Question: I am trying to plot the model predictions from a binary choice glm against the empirical probability using data from the titanic. To show differences across class and sex I am using faceting, but I have two things things I can't quite figure out. The first is that I'd like to restrict the loess curve to be between 0 and 1, but if I add the option 'ylim(c(0,1))' to the end of the plot, the ribbon around the loess curve gets cut off if one side of it is outside the bound. The second thing I'd like to do is draw a line from the minimum x-value (predicted probability from the glm) for each facet, to the maximum x-value (within the same facet) and y = 1 so as to show glm predicted probability.

'''
#info on this data http://biostat.mc.vanderbilt.edu/wiki/pub/Main/DataSets/titanic3info.txt
load(url('http://biostat.mc.vanderbilt.edu/wiki/pub/Main/DataSets/titanic3.sav'))
titanic <- titanic3[ ,-c(3,8:14)]; rm(titanic3)
titanic <- na.omit(titanic) #probably missing completely at random
titanic$age <- as.numeric(titanic$age)
titanic$sibsp <- as.integer(titanic$sibsp)
titanic$survived <- as.integer(titanic$survived)
training.df <- titanic[sample(nrow(titanic), nrow(titanic) / 2), ]
validation.df <- titanic[!(row.names(titanic) %in% row.names(training.df)), ]
glm.fit <- glm(survived ~ sex + sibsp + age + I(age^2) + factor(pclass) + sibsp:sex,
family = binomial(link = "probit"), data = training.df)
glm.predict <- predict(glm.fit, newdata = validation.df, se.fit = TRUE, type = "response")
plot.data <- data.frame(mean = glm.predict$fit, response = validation.df$survived,
class = validation.df$pclass, sex = validation.df$sex)
require(ggplot2)
ggplot(data = plot.data, aes(x = as.numeric(mean), y = as.integer(response))) + geom_point() +
stat_smooth(method = "loess", formula = y ~ x) +
facet_wrap( ~ class + sex, scale = "free") + ylim(c(0,1)) +
xlab("Predicted Probability of Survival") + ylab("Empirical Survival Rate")
'''
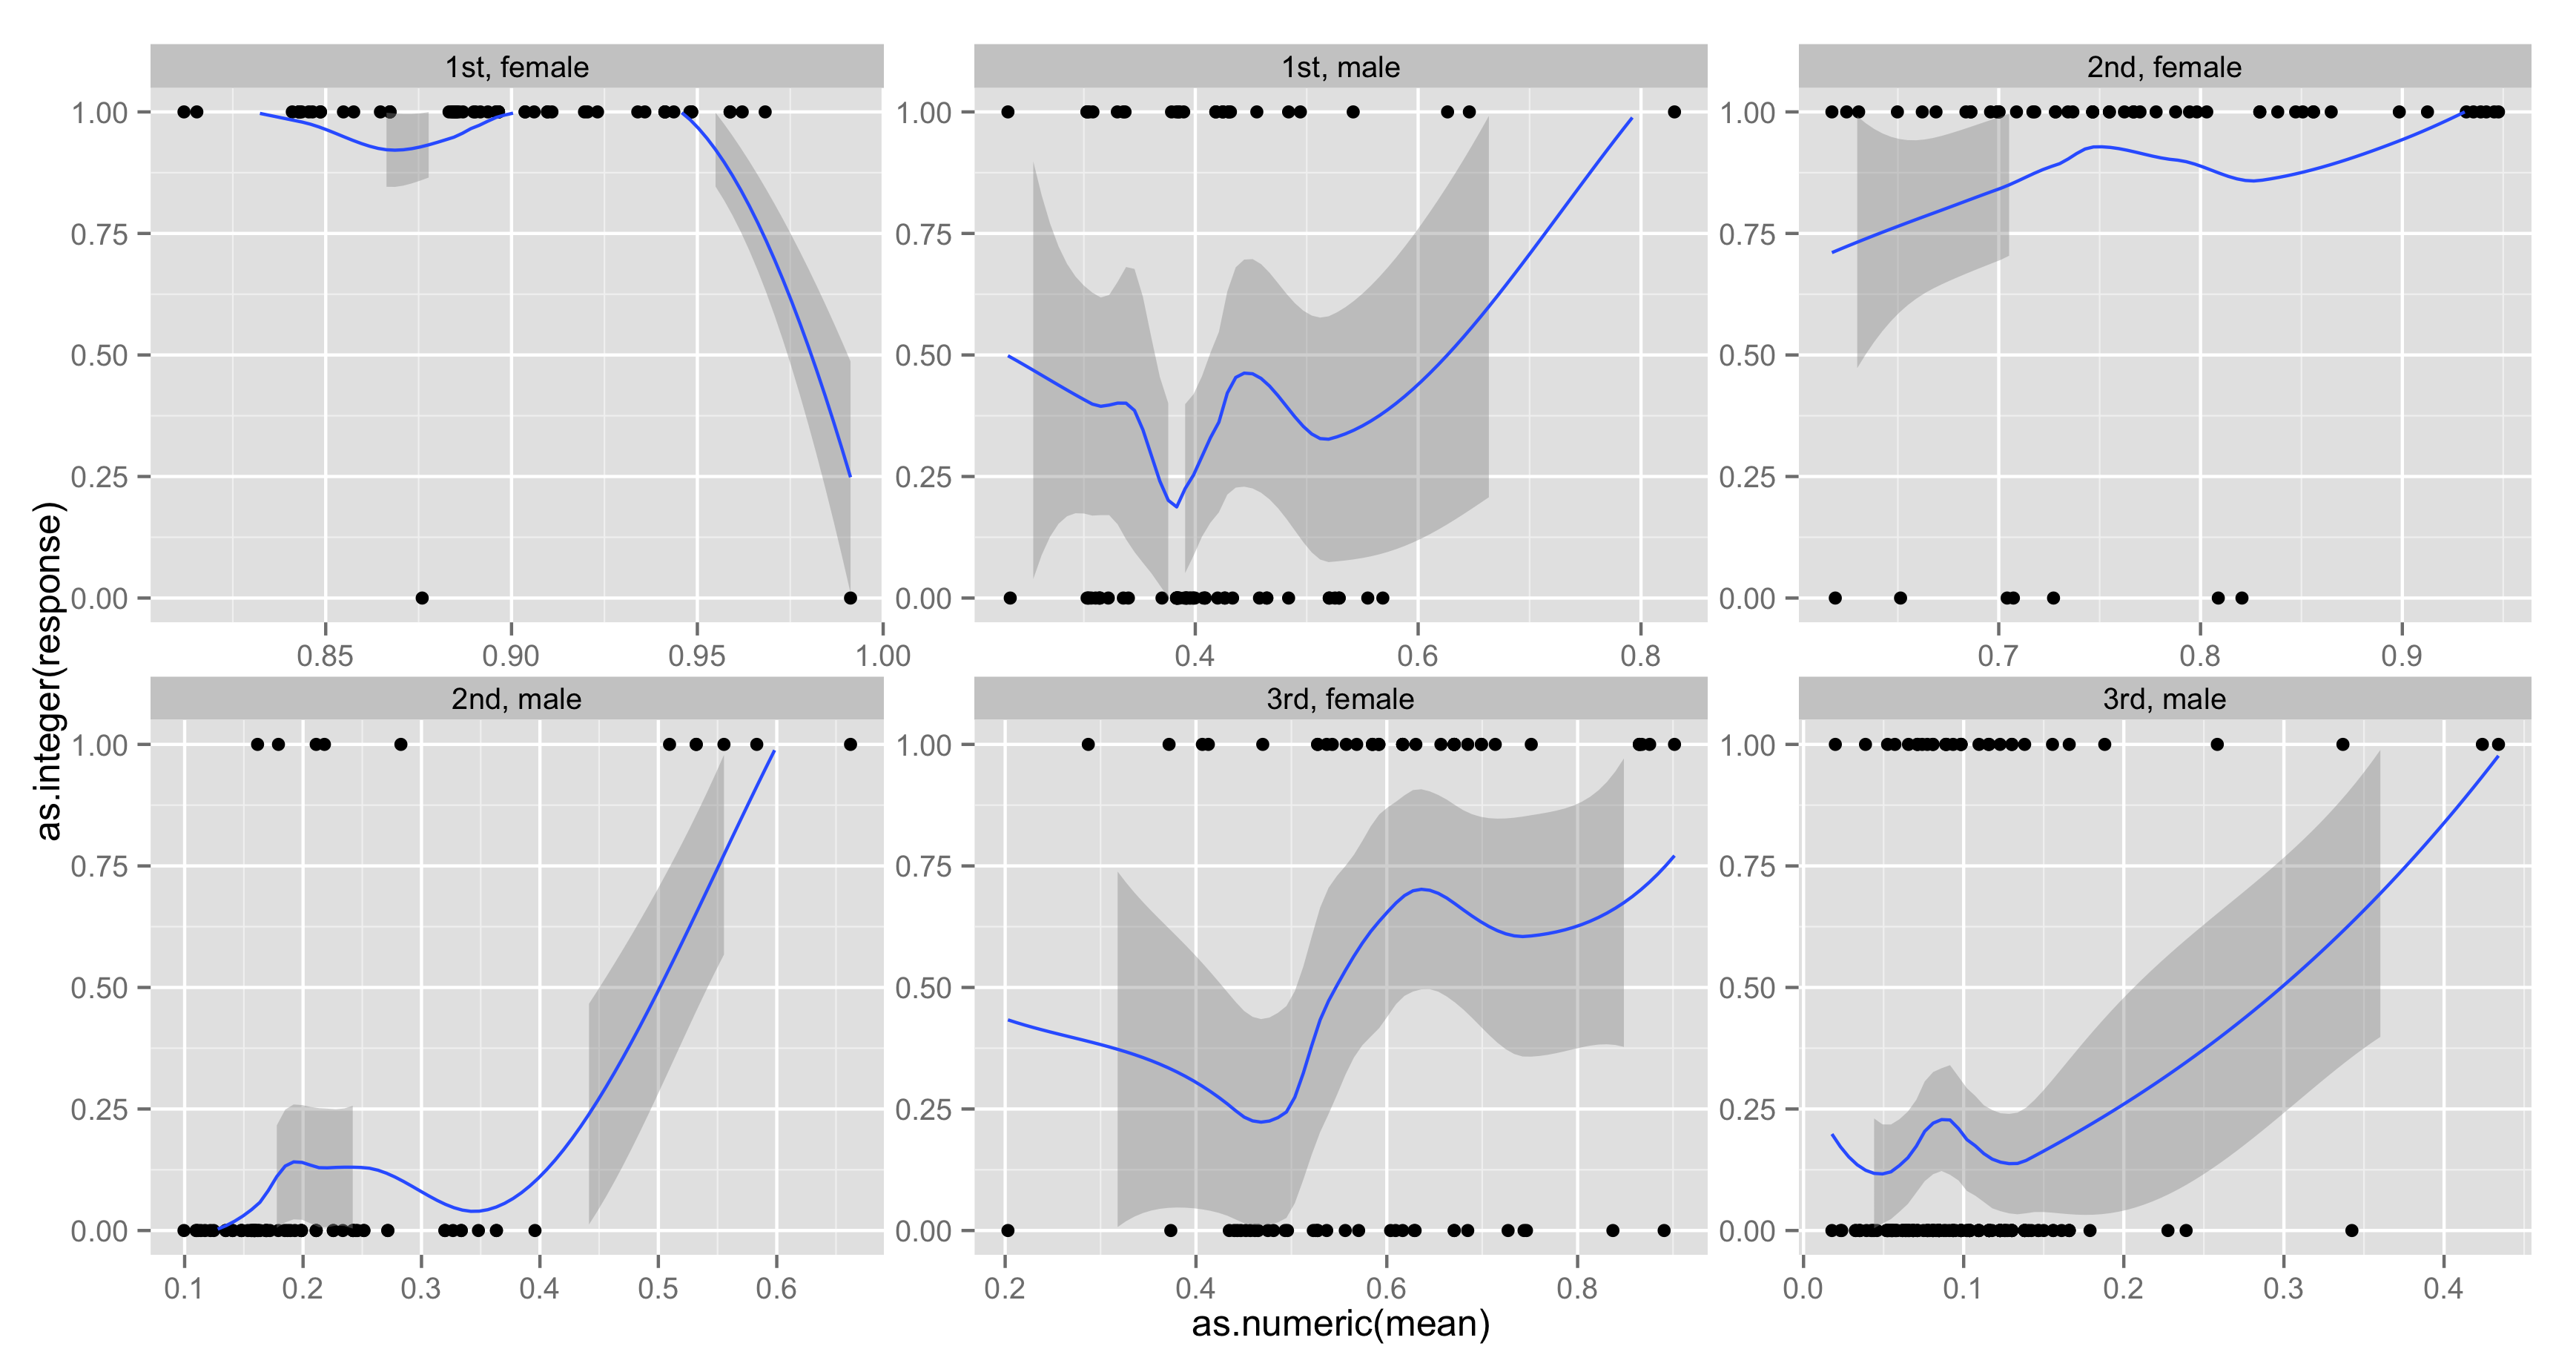
Answer: The answer to your first question is to use 'coord_cartesian(ylim=c(0,1))' instead of 'ylim(0,1)'; this is a moderately FAQ.
For your second question, there may be a way to do it within ggplot but it was easier for me to summarize the data externally:
'''
g0 <- ggplot(data = plot.data, aes(x = mean, y = response)) + geom_point() +
stat_smooth(method = "loess") +
facet_wrap( ~ class + sex, scale = "free") +
coord_cartesian(ylim=c(0,1))+
labs(x="Predicted Probability of Survival",
y="Empirical Survival Rate")
'''
(I shortened your code slightly by eliminating some default values and using 'labs'.)
'''
ss <- ddply(plot.data,c("class","sex"),summarise,minx=min(mean),maxx=max(mean))
g0 + geom_segment(data=ss,aes(x=minx,y=minx,xend=maxx,yend=maxx),
colour="red",alpha=0.5)
'''